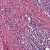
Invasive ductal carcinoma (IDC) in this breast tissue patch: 0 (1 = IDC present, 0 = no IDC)